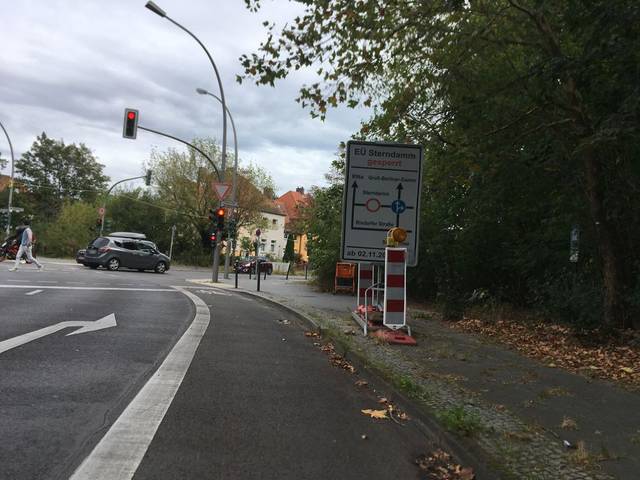
Region: Germany
Coordinates: 52.458, 13.497